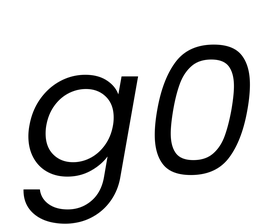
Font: Poppins-Italic